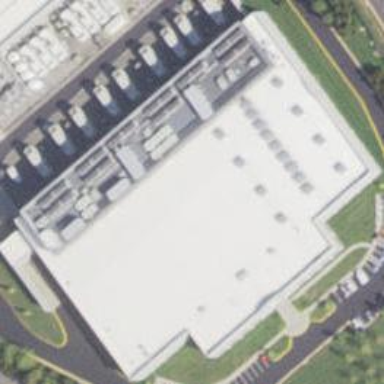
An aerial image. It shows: Data center building.